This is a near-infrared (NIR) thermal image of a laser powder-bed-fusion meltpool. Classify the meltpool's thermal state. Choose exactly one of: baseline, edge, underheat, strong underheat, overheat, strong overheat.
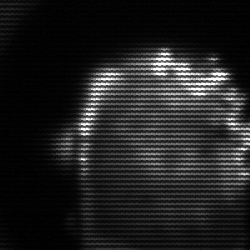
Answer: baseline